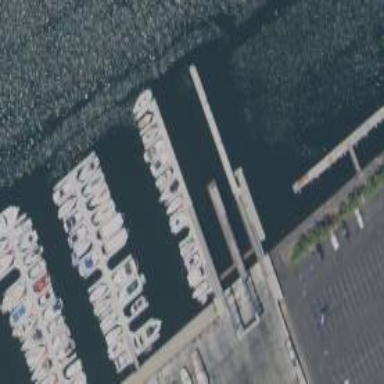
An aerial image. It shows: Man-made pier.